Question: I am using 'arma::find_unique', and I thought it returned the index of the first occurrence of each unique value in a vector, but it appears to return something else.
Here is a toy function:
'''
// [[Rcpp::export]]
arma::uvec test(arma::vec& x_) {
vec x=arma::sort(x_);
return arma::find_unique(x);
}
'''
If I run the function in R with a simple vector 'test(5:1)' I get a vector of all the indices '0,1,2,3,4' which makes sense since each value is unique.
If I try something like:
'''
set.seed(1991)
var=sample(1:8,20,TRUE)
test(var)
'''
OUTPUT:
> 1,3,6,7,19,12,14,18.
All those values make sense except the first one. Why is the first unique value at index 1 and not 0? Clearly I am misunderstanding what 'arma::find_unique' intends to do so I would appreciate if someone could enlighten me.
My session information

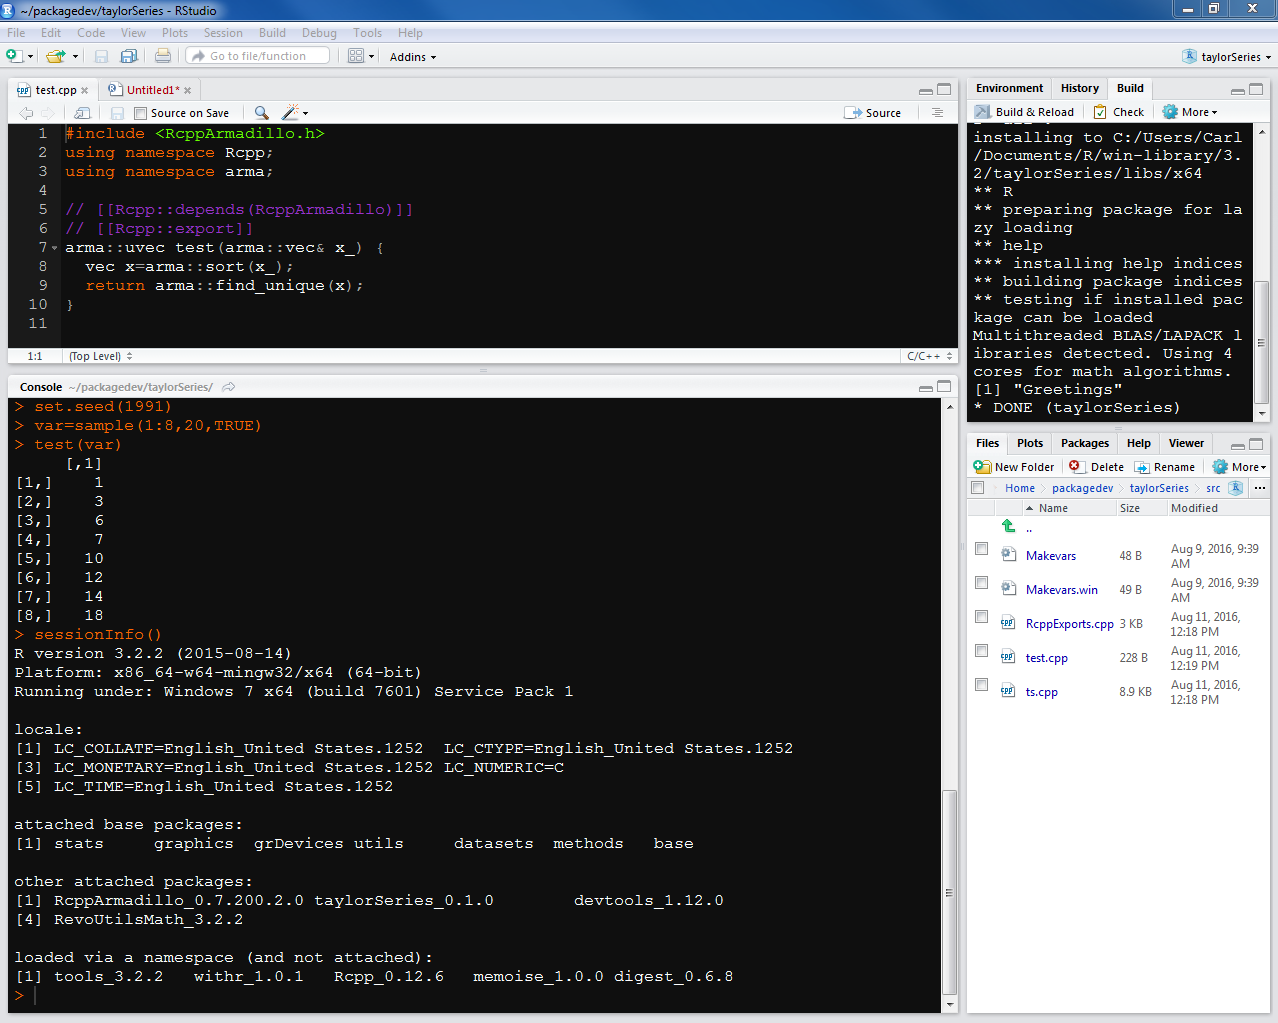
Answer: Okay, the following is courtesy of @nrussell, the man is amazing, and was given in the comments to this "answer." (I do not deserve the check mark nor upvotes.)
> Actually, I'm pretty sure this is all just a misinterpretation of the Armadillo documentation, which never actually guarantees that a stable sort is used, as @Carl was expecting. Underneath, std::sort is <URL> does implement 'std::sort' as a stable sort, while 'libstdc++' does not.
My turn: The stable sort, or maintaining the relative order of records with equal keys (i.e. values), is the key issue behind this question. For example, consider the following:
'''
dog car pool dig
'''
Sorting by the first letter with a sort gives us:
'''
car dog dig pool
'''
Because the word "dog" appeared prior to "dig" in the vector, it therefore must appear before "dig" in the output.
Sorting by the first letter with a sort gives us:
'''
car dig dog pool
'''
or
'''
car dog dig pool
'''
The principal is relevant to numbers since each key generate is literally present elsewhere. So, we have:
'''
2, 3, 2, 4
'''
Thus, when the unique values are found:
'''
2, 3, 4
'''
The 2 can take id either 0 or 2.
As @nrussell explained, macOS since OS X Mavericks (10.9) relies by default on '--stdlib=libc++' vs. the traditional '--stdlib=libstdc++' flag for compiling. This was likely the reason why I was unable to replicate it as one implementation opts for stability while the other does not.
# Original Answer
First, I'm not able to replicate this on macOS... (See end)
It seems as if we are able to repro this on Linux though (@nrussel). Which means at some point, there is an issue given in the linked code.
Secondly, <URL>. The later is the key as it implements the comparators.
Thus, in short, there should be no way that is possible given that you sort the vector and the first item is always considered to be unique.
# Test function
'''
#include <RcppArmadillo.h>
using namespace Rcpp;
// [[Rcpp::depends(RcppArmadillo)]]
// [[Rcpp::export]]
arma::uvec test(arma::vec& x_) {
Rcpp::Rcout << "Input:" << x_.t() << std::endl;
arma::vec x = arma::sort(x_);
Rcpp::Rcout << "Sorted:" << x.t() << std::endl;
arma::uvec o = arma::find_unique(x);
Rcpp::Rcout << "Indices:" << o.t() << std::endl;
return o;
}
/*** R
set.seed(1991)
(v=sample(1:8,20,TRUE))
## [1] 2 2 1 5 7 6 7 6 4 1 5 3 1 4 4 2 8 7 7 8
sort(v)
## [1] 1 1 1 2 2 2 3 4 4 4 5 5 6 6 7 7 7 7 8 8
test(v)
### Received
## 2.0000 2.0000 1.0000 5.0000 7.0000 6.0000 7.0000 6.0000 4.0000 1.0000 5.0000 3.0000 1.0000 4.0000 4.0000 2.0000 8.0000 7.0000 7.0000 8.0000
### Sorted
## 1.0000 1.0000 1.0000 2.0000 2.0000 2.0000 3.0000 4.0000 4.0000 4.0000 5.0000 5.0000 6.0000 6.0000 7.0000 7.0000 7.0000 7.0000 8.0000 8.0000
### Output
## 0 3 6 7 10 12 14 18
*/
'''